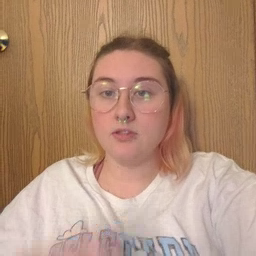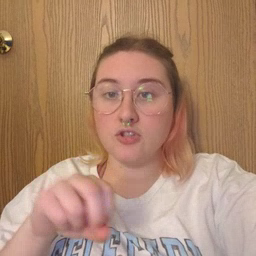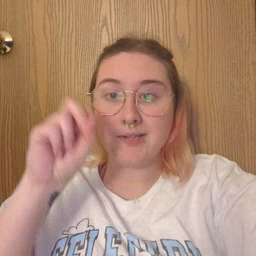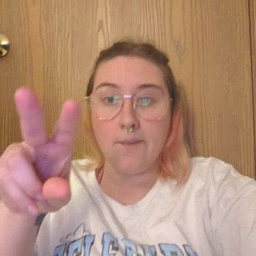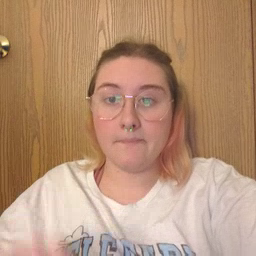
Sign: jump